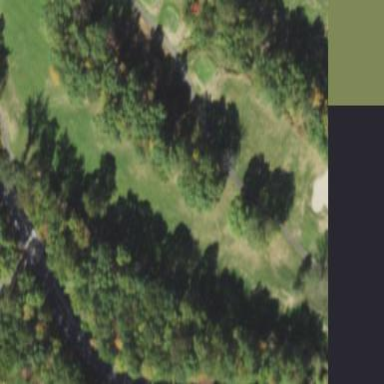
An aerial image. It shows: Golf fairway surrounded by grass.